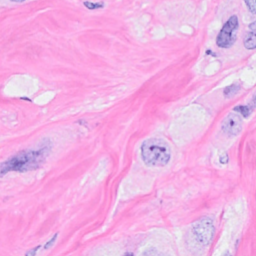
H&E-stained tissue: Breast